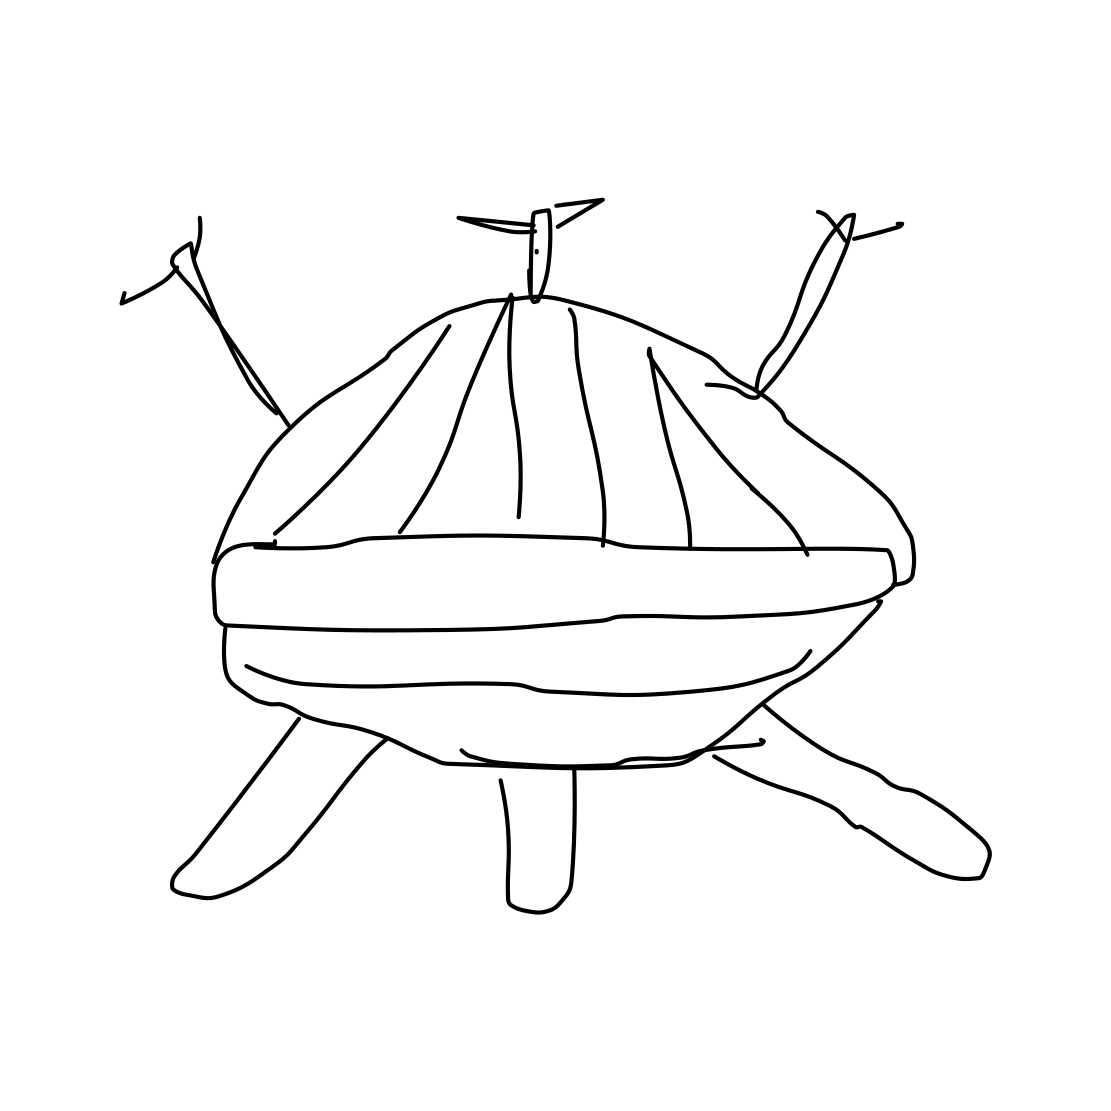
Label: space shuttle